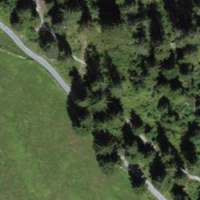
EUNIS habitat code: 44
Species observed at this site:
Clinopodium vulgare